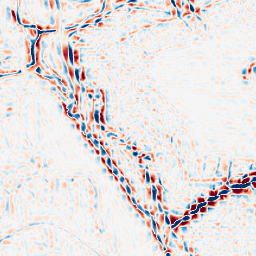
Category: wavelet
Decomposition family: wavelet_biorthogonal
Decomposition parameters: wavelet: bior2.4
level: 3
Upsampling method: bilinear
Upsampling parameters: scale: 2
Upsampling scale: 2